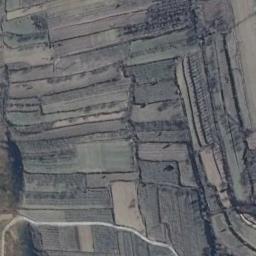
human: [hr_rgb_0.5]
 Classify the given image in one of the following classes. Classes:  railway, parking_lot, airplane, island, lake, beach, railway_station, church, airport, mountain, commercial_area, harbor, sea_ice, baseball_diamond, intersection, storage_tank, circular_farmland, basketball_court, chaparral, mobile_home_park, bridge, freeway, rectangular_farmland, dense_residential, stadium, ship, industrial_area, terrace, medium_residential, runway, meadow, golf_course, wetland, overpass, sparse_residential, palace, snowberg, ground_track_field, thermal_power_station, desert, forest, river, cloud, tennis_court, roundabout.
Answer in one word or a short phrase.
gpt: terrace